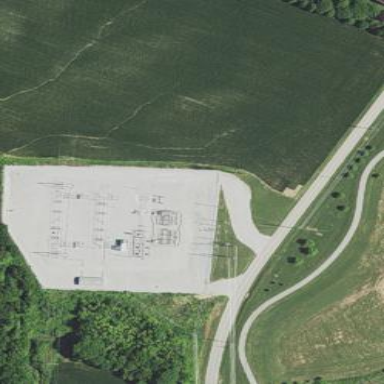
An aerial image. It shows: Power substation.